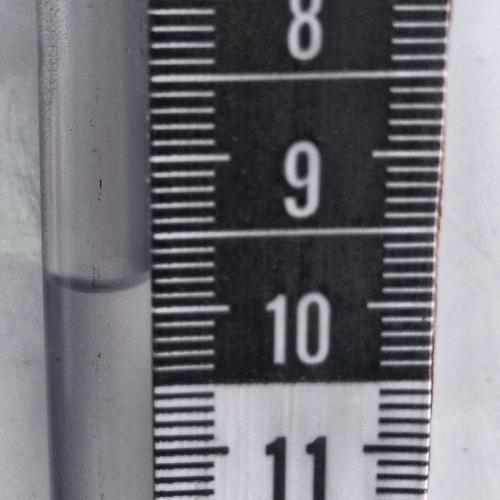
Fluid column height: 9.8 cm